Breast ultrasound image
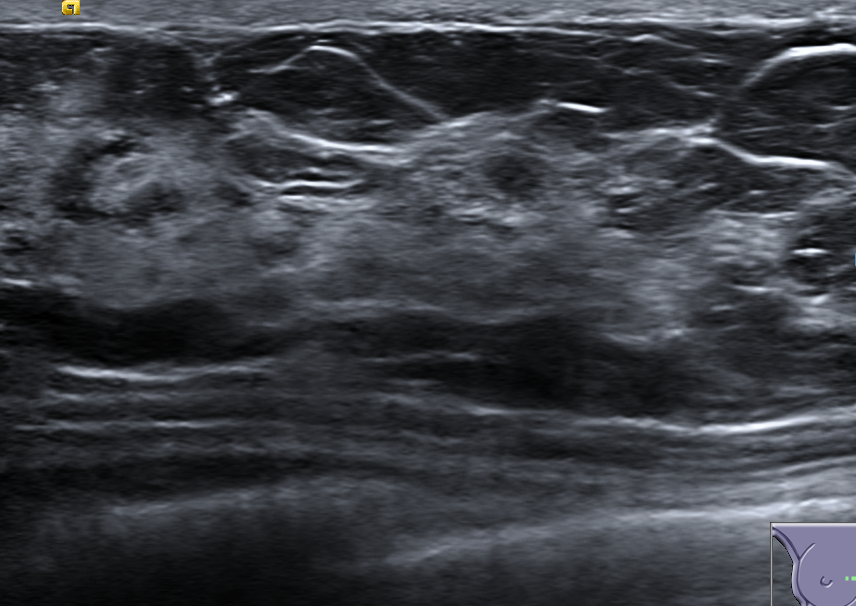
Diagnosis: normal